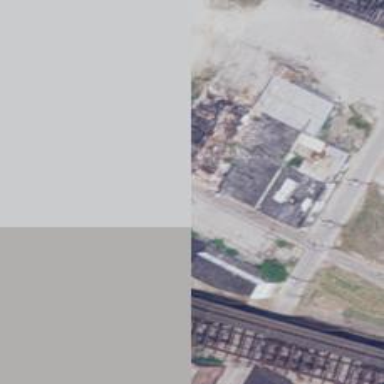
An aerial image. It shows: Brownfield site.